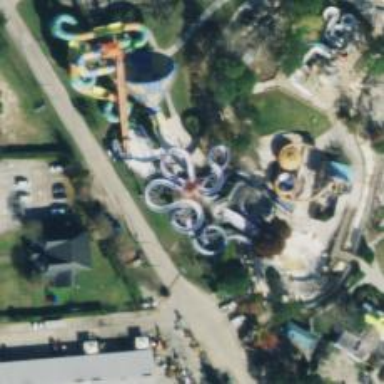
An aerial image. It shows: Water slide attraction.